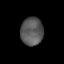
Tissue: skin
Cell type: Epithelial cells
Senescence score: 0.265
Nuclear area (px): 616
Mean DAPI intensity: 89.003